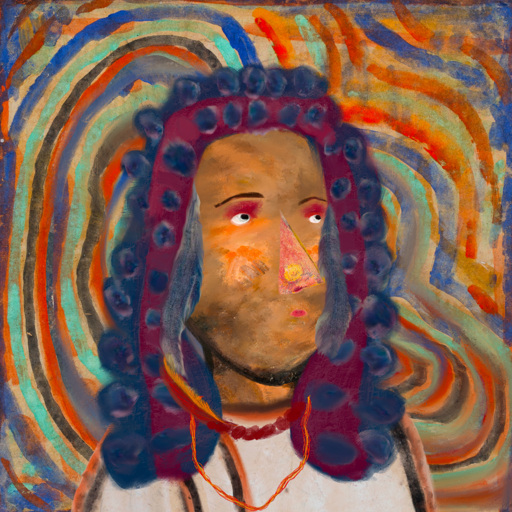
Background: Sisters, Head And Neck Side: Gypsy_Queen, Face Side: Irani, Bust: Roy_Bahadur, Hair Side: Hill_Girl, Head Accessory: Blank, Second Necklace: Gypsy_Mother_2, Necklace: Pipe, Baby: Blank